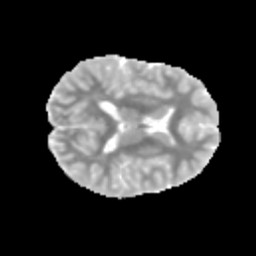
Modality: MD
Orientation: axial
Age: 12
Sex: male
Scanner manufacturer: siemens
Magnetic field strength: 3 T
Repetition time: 3.8 s
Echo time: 0.07 s